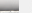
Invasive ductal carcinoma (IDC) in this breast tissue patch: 0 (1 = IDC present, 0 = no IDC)